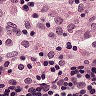
Metastatic tissue present: no